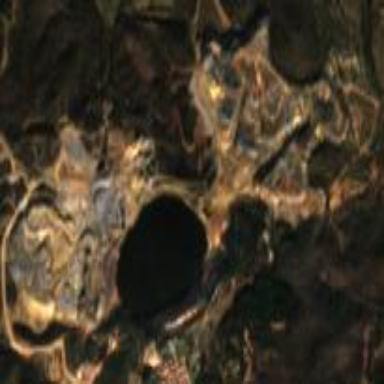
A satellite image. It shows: Industrial area designated for mining activities.